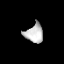
Tissue: prostate
Cell type: T cells
Senescence score: 0.7426
Nuclear area (px): 325
Mean DAPI intensity: 192.372